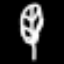
Label: leaf